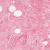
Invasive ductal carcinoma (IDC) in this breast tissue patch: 0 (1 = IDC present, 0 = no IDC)